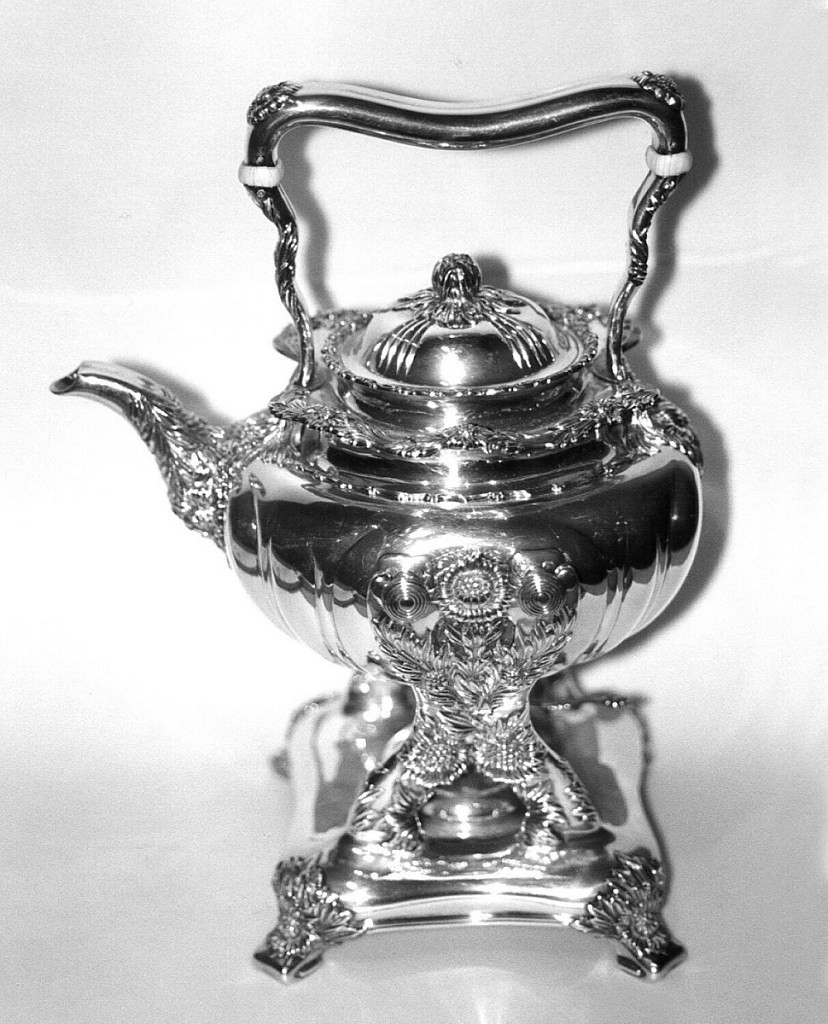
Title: Kettle on Stand from Chrysanthemum Tea Set
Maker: Tiffany & Company, American, established 1853
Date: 1891–1902
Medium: silver, ivory
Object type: kettle, stand
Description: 1978-6-1/7: Kettle on stand (-2a/d) : kettle of squat globular...;     1978-6-2-a/d: Kettle (a) of squat globular form with reeding, wa...